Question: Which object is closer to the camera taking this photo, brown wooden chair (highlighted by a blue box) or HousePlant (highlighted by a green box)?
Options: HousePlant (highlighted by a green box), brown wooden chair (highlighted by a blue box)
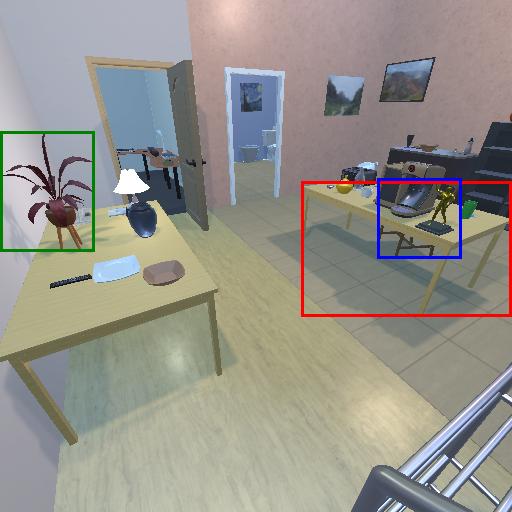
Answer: HousePlant (highlighted by a green box)